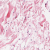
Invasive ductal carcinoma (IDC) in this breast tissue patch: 0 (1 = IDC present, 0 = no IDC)